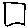
Label: square